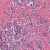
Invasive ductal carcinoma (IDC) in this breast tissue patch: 1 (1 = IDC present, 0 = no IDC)